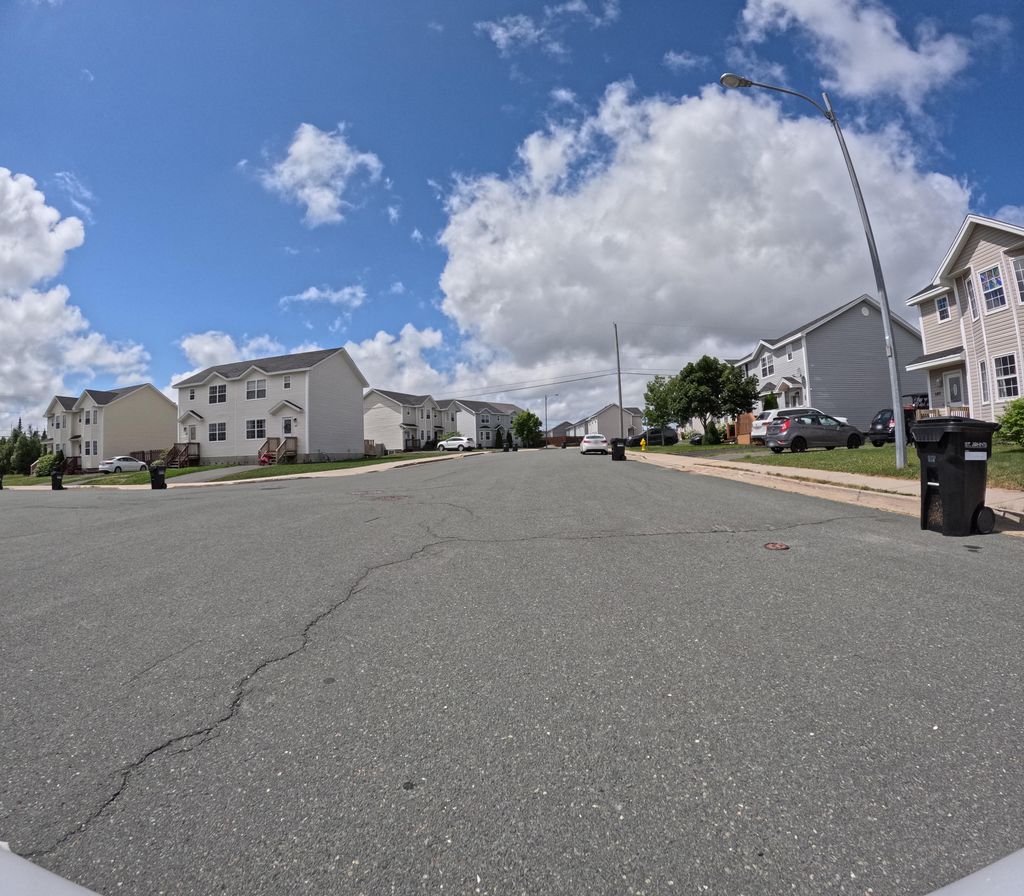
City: st_johns